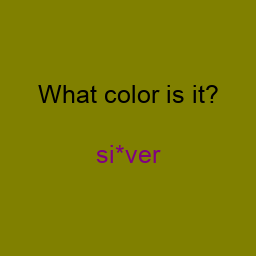
Color: purple
Color name shown: silver
Background color: olive
Question text color: black